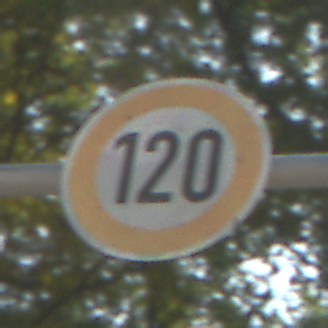
Verkehrszeichen: Geschwindigkeit120
Umgebung: Outdoor, Suburban
Tageszeit: MorningAfternoon
Wetter: Clear
Licht: Natural
Jahreszeit: NotSpecified
Kontrast: HighContrast